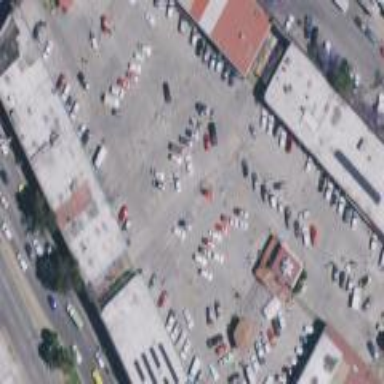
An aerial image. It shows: Marketplace.